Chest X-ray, PA view. Patient: 40 years old, sex M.
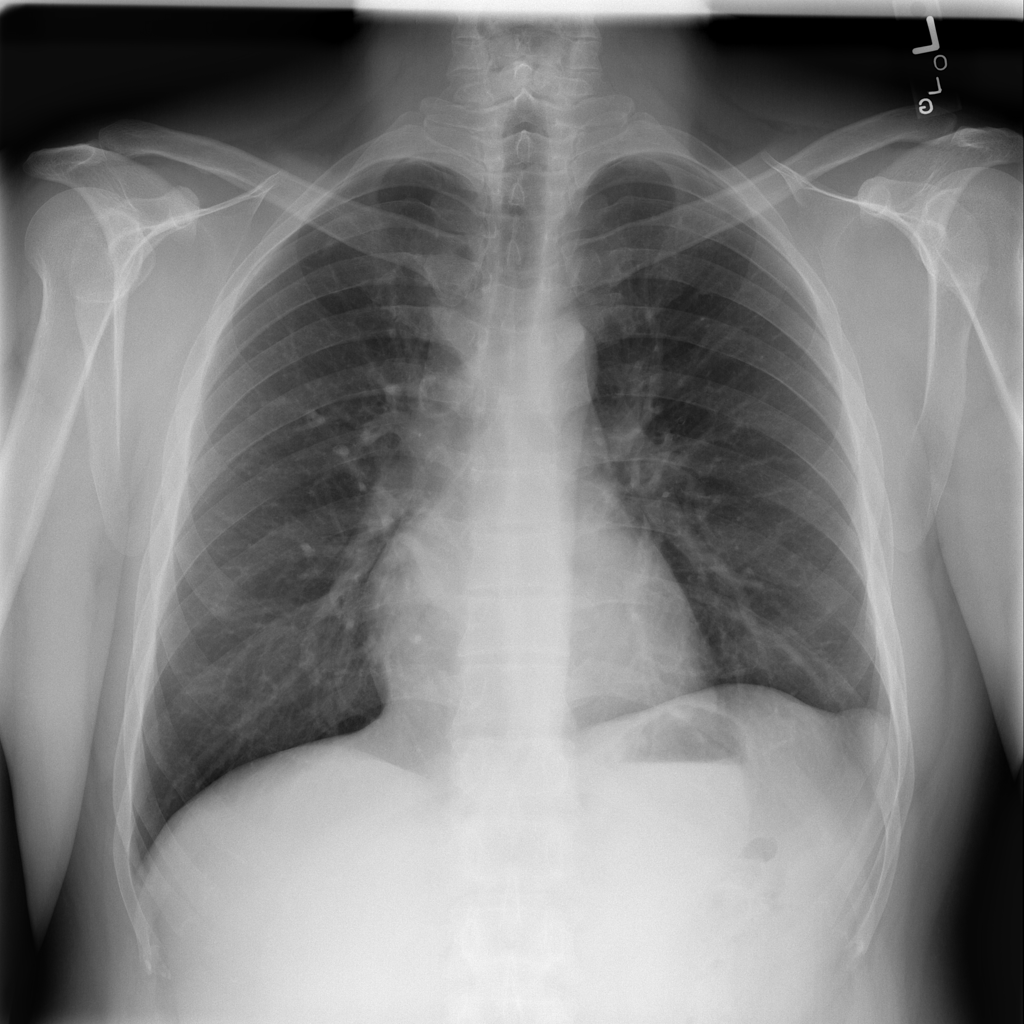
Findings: No Finding